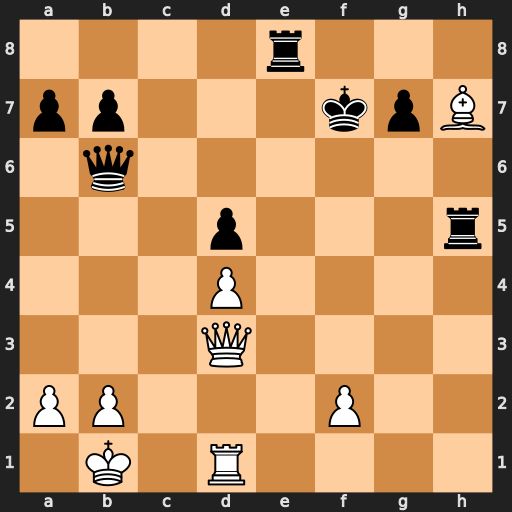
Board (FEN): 4r3/pp3kpB/1q6/3p3r/3P4/3Q4/PP3P2/1K1R4
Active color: w
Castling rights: -
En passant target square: -
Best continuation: Qf3+ Qf6 Qxh5+